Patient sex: M
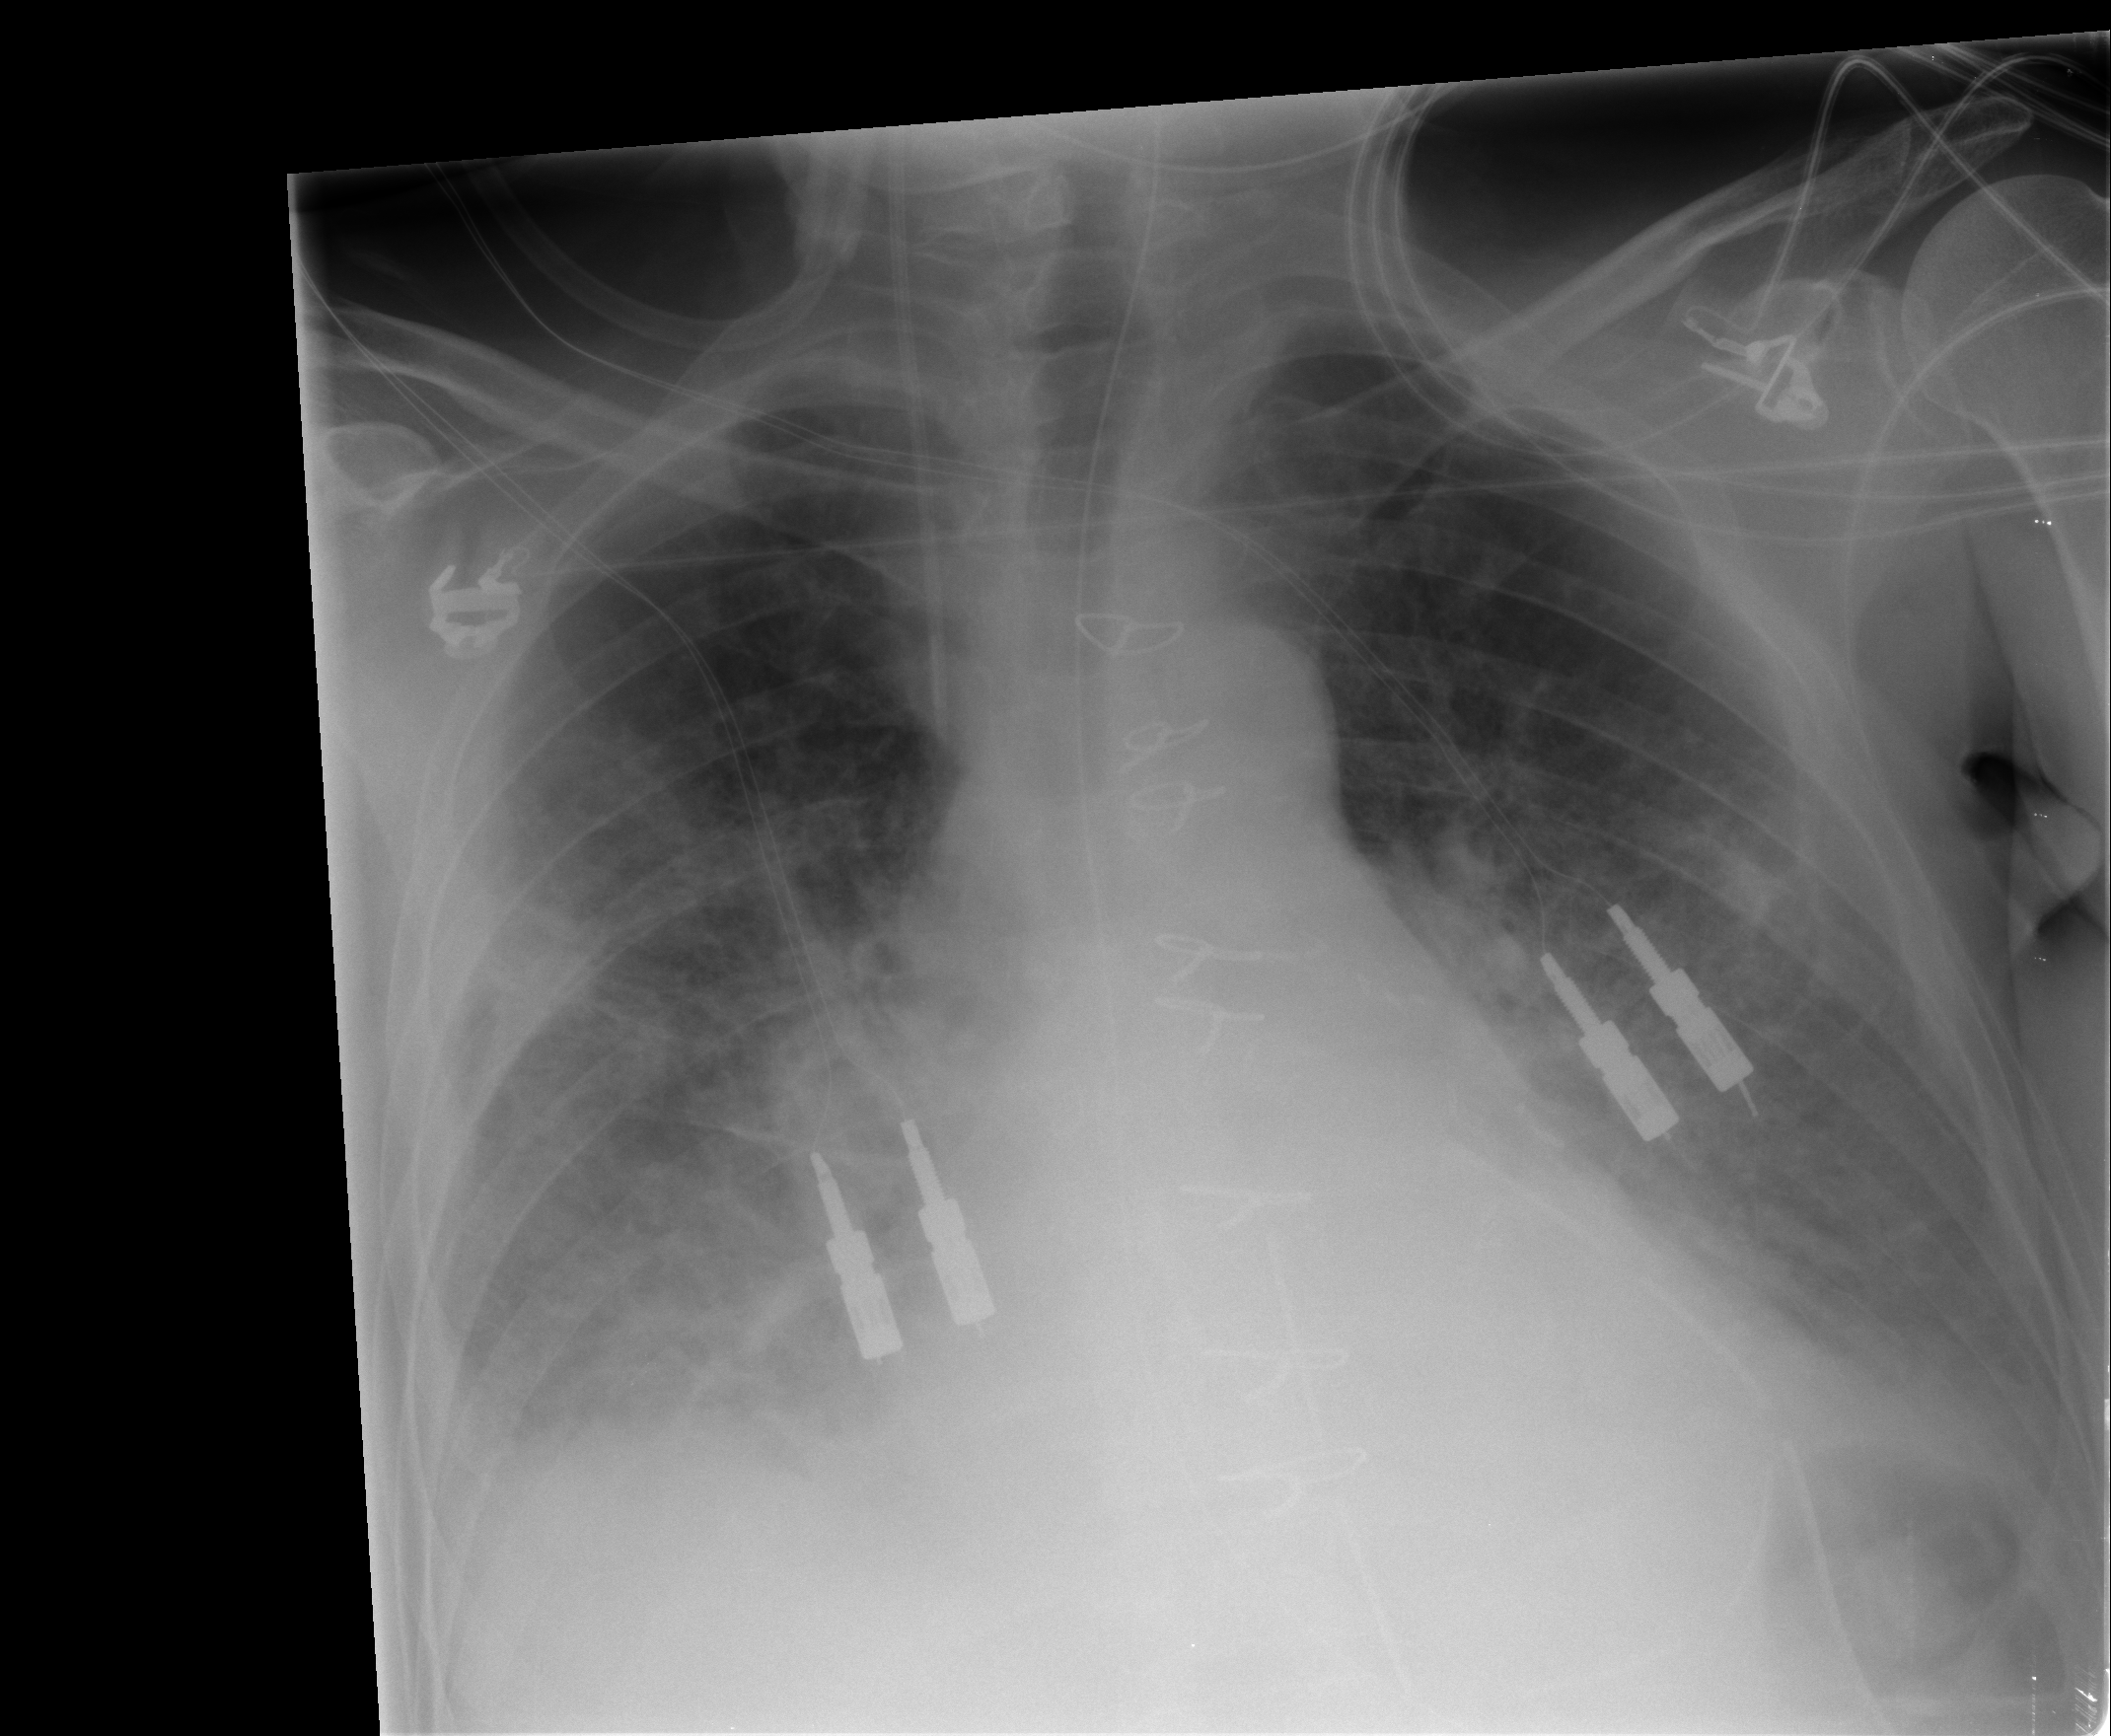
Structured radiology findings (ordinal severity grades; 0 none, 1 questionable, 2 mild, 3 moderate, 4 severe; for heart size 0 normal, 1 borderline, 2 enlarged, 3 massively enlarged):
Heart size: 1
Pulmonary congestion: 2
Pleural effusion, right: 2
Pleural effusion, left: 2
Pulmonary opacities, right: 2
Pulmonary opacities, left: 1
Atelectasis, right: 2
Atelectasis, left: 2